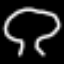
Label: mushroom